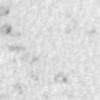
Label: no_change